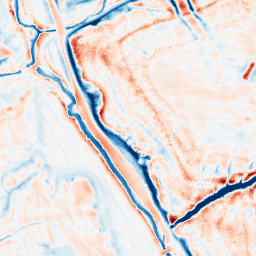
Category: edge_preserving
Decomposition family: bilateral
Decomposition parameters: d: 21
sigma_color: 75
sigma_space: 150
Upsampling method: fft_zeropad
Upsampling parameters: scale: 2
Upsampling scale: 2